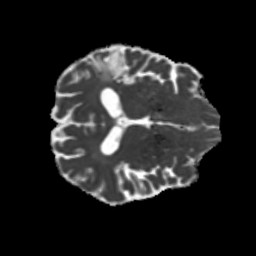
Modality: MD
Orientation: axial
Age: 63
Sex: male
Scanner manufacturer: siemens
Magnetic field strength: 3 T
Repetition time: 5.25 s
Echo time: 0.08 s